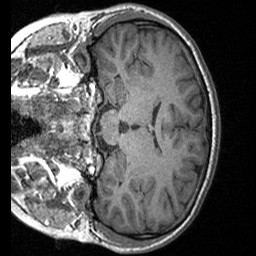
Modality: T1w
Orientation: coronal
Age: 20
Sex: female
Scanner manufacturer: siemens
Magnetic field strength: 3 T
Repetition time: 1.64 s
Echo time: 0.00234 s